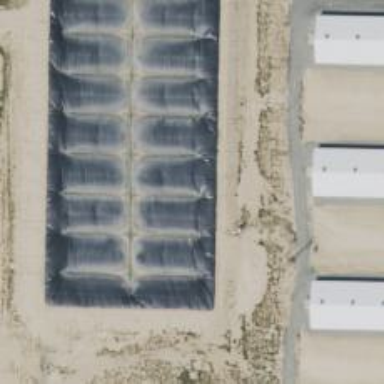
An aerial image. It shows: Digester building.